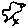
Label: bird